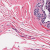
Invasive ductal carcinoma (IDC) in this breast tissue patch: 0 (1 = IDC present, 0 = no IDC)